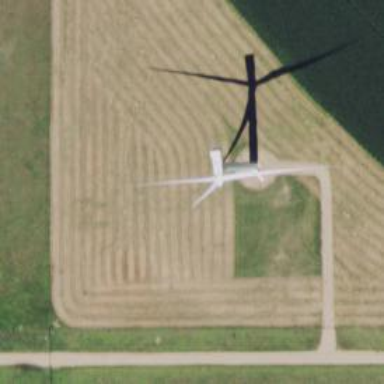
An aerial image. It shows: Wind generator powered by horizontal axis wind turbine.